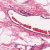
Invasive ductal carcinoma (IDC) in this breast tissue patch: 0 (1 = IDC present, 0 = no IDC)